Question: How do I find the unique groups that are present in my table, and display how often that type of group is used?
For example (SQL Server 2008R2)

So, I would like to find out how many times the combination of
'''
PMI 100
RT 100
VT 100
'''
is present in my table and for how many itemid's it is used;
These three form a group because together they are assigned to a single itemid. The same combination is assigned to id 2527 and 2529, so therefore this group is used at least twice. (usagecount = 2)
(and I want to know that for all types of groups that are appearing)
- - -
I tried using pivot, but I got stuck eventually and I also tried various combinations of GROUP-BY and counts.
Any bright ideas?
Example output:
'''
code pct groupid usagecount
PMI 100 1 234
RT 100 1 234
VT 100 1 234
CD 5 2 567
PMI 100 2 567
VT 100 2 567
PMI 100 3 123
PT 100 3 123
VT 100 3 123
RT 100 4 39
VT 100 4 39
etc
'''
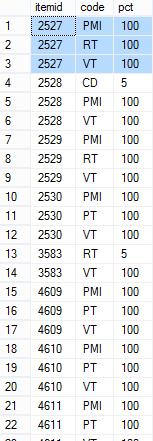
Answer: Just using a simple group:
'''
SELECT
code
, pct
, COUNT(*)
FROM myTable
GROUP BY
code
, pct
'''
Not too sure if that's more like what you're looking for:
'''
select
uniqueGrp
, count(*)
from (
select distinct
itemid
from myTable
) as I
cross apply (
select
cast(code as varchar(max)) + cast(pct as varchar(max)) + '_'
from myTable
where myTable.itemid = I.itemid
order by code, pct
for xml path('')
) as x(uniqueGrp)
group by uniqueGrp
'''